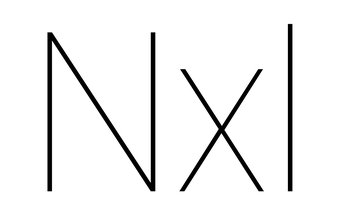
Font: Poppins-Thin